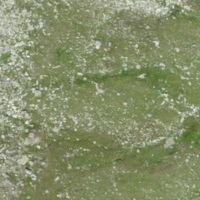
EUNIS habitat code: 26
Species observed at this site:
Cryptogramma crispa